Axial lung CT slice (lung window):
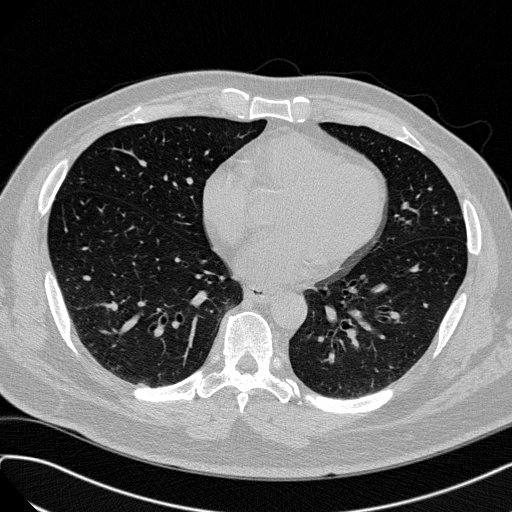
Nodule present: no